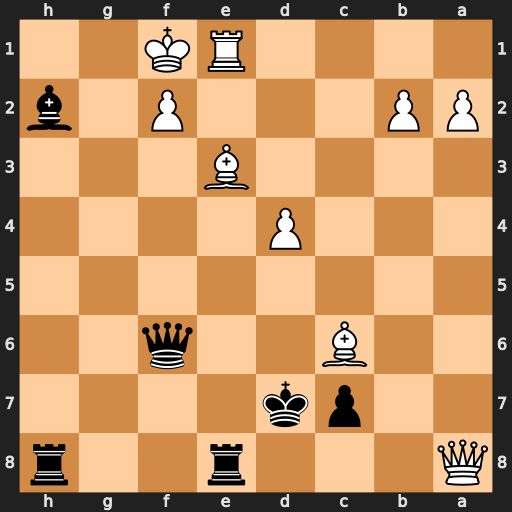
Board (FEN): Q3r2r/2pk4/2B2q2/8/3P4/4B3/PP3P1b/4RK2
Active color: b
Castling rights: -
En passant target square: -
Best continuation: Qxc6 Qxc6+ Kxc6